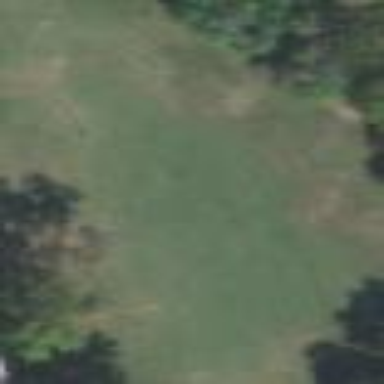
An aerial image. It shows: Grassy area designated as golf fairway.